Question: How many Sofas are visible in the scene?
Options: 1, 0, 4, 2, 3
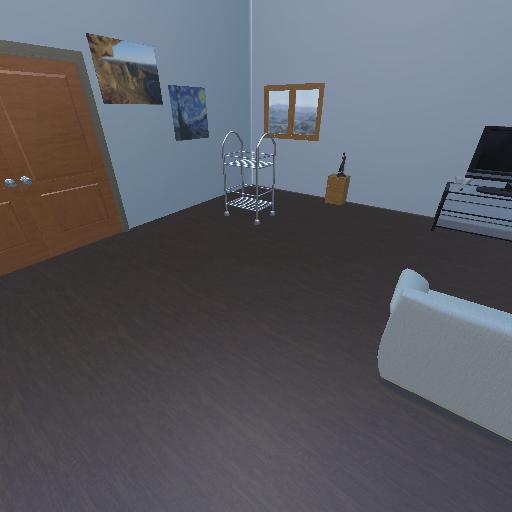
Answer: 1